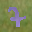
Label: 7